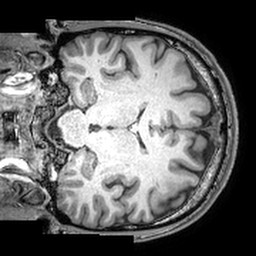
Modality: T1w
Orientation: coronal
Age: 42
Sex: male
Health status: healthy
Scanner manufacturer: philips
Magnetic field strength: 3 T
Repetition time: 0.007023 s
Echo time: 0.003176 s